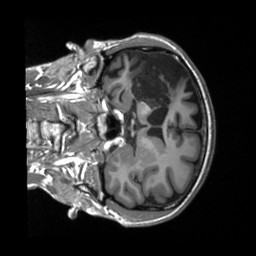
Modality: T1w
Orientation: coronal
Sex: male
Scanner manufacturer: siemens
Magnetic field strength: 3 T
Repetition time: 2.3 s
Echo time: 0.00226 s